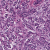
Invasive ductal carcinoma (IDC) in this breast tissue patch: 1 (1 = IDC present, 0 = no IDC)